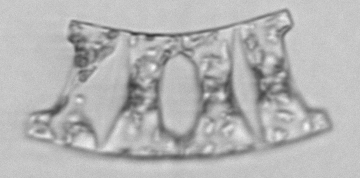
Label: Eucampia